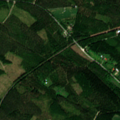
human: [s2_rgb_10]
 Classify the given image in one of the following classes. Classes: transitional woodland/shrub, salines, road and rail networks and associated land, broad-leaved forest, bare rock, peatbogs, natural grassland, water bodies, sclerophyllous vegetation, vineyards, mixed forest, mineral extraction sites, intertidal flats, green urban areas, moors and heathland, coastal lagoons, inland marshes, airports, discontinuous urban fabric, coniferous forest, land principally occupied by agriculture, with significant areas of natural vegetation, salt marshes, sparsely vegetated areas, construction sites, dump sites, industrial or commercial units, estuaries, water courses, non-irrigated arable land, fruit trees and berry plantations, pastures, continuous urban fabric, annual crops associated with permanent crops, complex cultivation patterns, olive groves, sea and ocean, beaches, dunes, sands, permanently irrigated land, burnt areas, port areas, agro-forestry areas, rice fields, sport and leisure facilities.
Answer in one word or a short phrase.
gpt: non-irrigated arable land, coniferous forest, mixed forest, transitional woodland/shrub